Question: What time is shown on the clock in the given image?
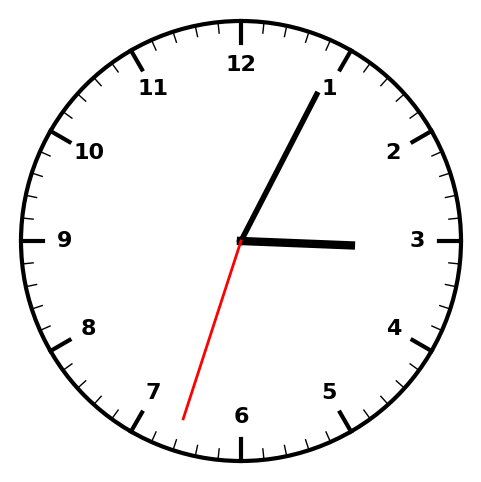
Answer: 03:04:33